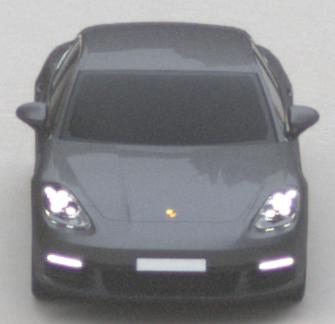
Make: Porsche
Model: Panamera
Detailed model: Panamera (971)
Model produced from: 2016/11
Model produced until: 2018/08
Doors: 5
Color: gray
Road condition: dry road
Daytime: midday
Contrast: low contrast